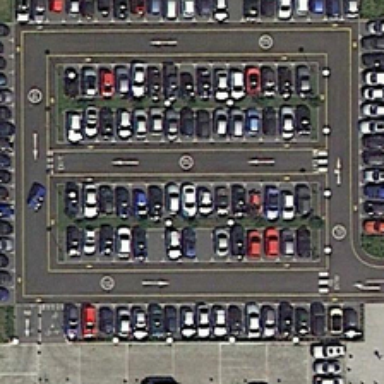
Many cars in different colors are parked in a square parking lot .